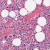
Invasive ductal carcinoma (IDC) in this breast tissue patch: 1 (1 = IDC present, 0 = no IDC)